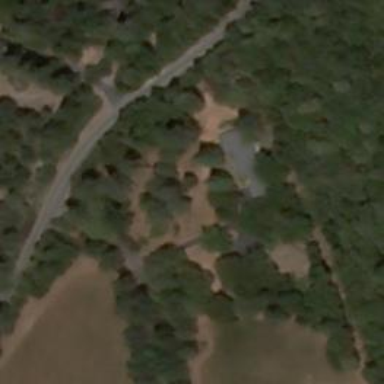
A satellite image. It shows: Driveway.